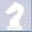
Piece: wN